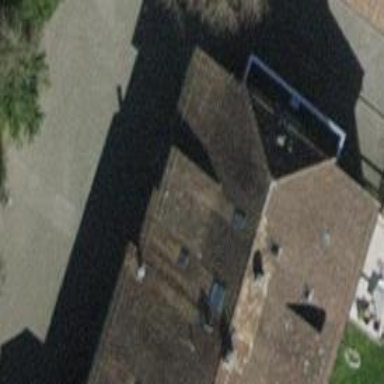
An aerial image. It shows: Building with tiled roof.